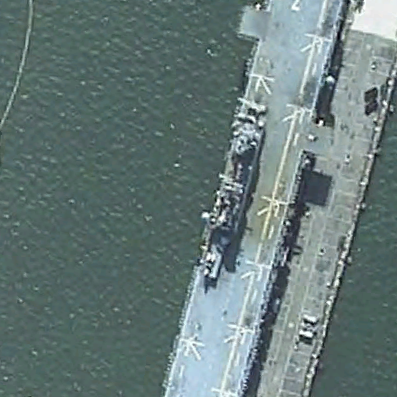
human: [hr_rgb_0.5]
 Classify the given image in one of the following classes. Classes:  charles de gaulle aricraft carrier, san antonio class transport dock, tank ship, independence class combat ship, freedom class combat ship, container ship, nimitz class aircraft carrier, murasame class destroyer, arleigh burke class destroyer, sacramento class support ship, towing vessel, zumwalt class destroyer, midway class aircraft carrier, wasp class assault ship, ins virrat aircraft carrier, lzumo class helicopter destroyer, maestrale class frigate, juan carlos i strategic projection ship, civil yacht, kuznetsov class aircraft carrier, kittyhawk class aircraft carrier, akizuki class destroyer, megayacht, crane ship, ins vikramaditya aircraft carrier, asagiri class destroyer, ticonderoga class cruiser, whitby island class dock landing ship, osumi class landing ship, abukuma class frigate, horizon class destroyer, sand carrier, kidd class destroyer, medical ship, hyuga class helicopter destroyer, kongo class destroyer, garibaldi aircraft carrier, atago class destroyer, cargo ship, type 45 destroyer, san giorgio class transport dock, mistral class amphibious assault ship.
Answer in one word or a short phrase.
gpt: Wasp class assault ship